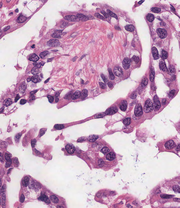
Tumor epithelial tissue: yes
Tumor-associated stroma tissue: yes
Normal tissue: no